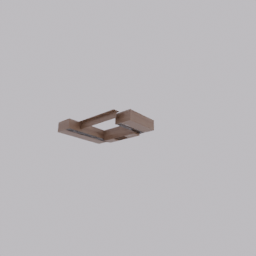
Label: furniture